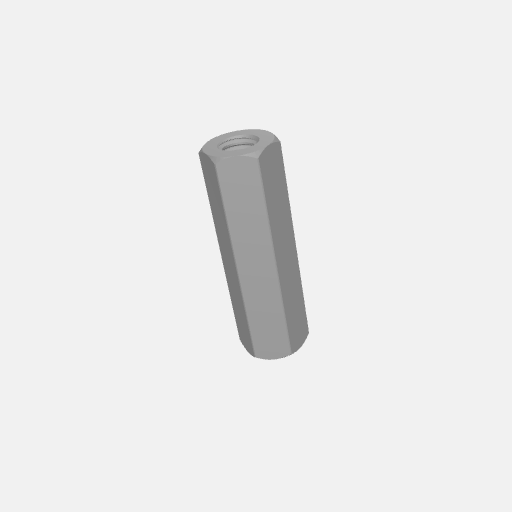
Part: Standoff8RID24